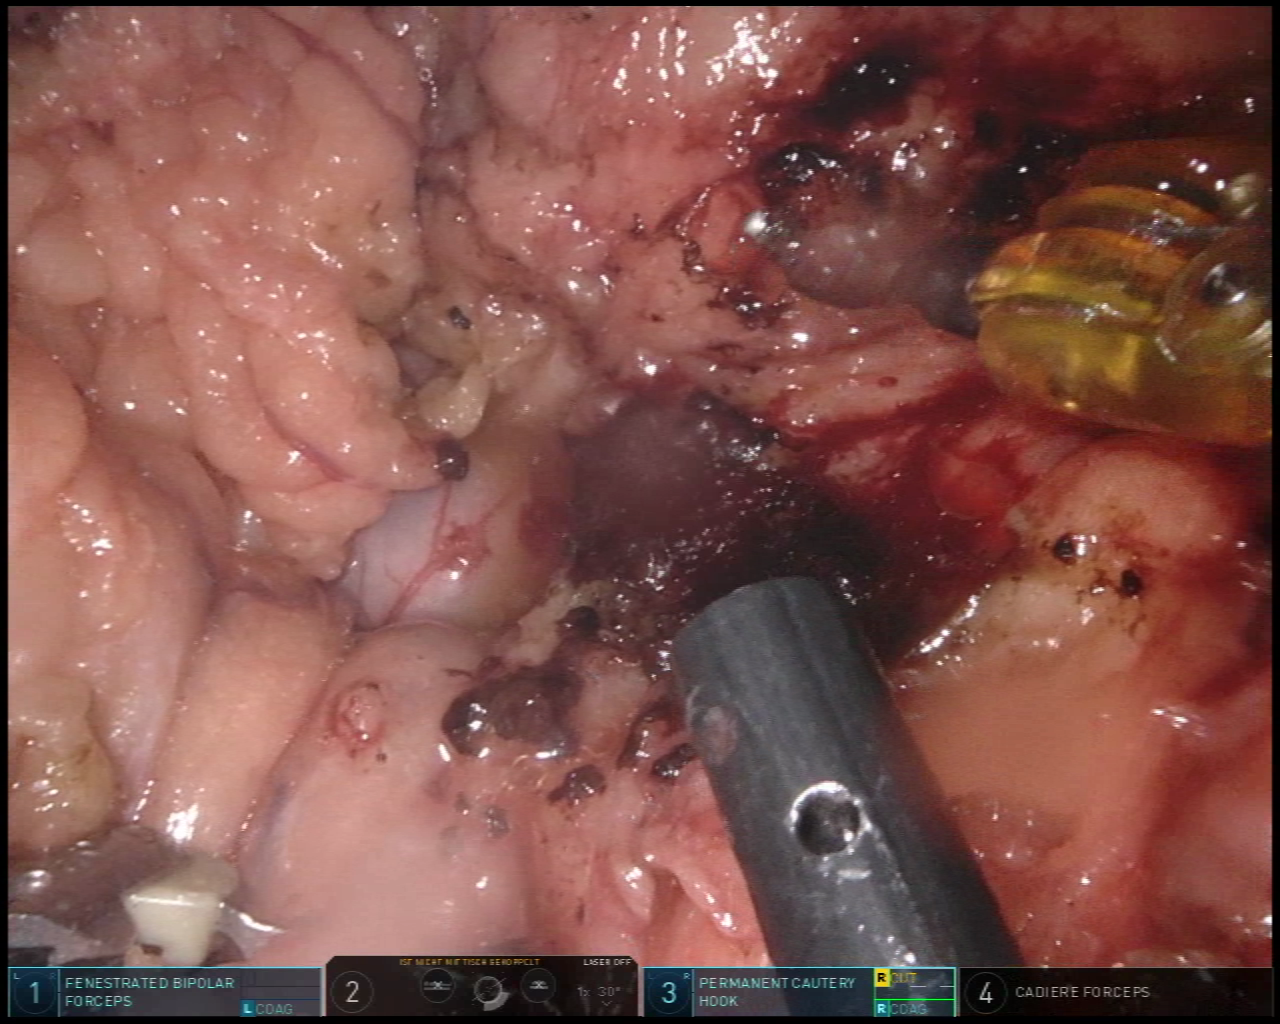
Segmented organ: stomach
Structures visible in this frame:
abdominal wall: no
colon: no
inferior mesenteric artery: no
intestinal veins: no
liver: no
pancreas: no
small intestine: no
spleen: no
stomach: yes
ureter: no
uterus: no
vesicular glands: no